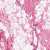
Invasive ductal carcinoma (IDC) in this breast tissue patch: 0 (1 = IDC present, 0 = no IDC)